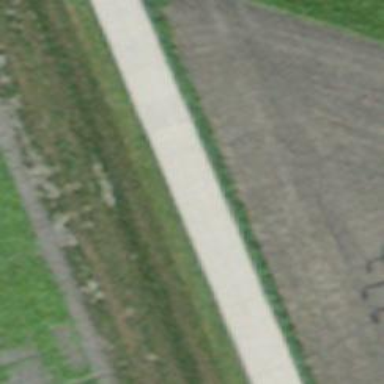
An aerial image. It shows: Asphalt track with grade1 quality.